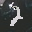
Label: 2